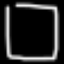
Label: square